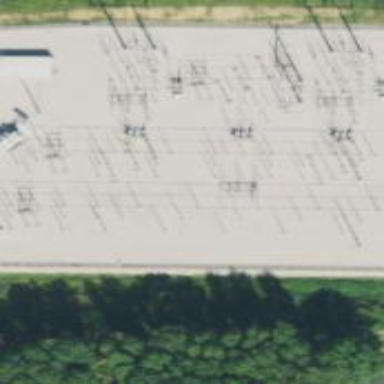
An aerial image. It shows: Switch for power supply.